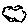
Label: cloud